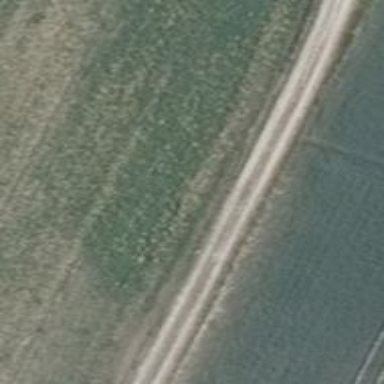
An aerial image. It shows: Track road with grade4 tracktype.